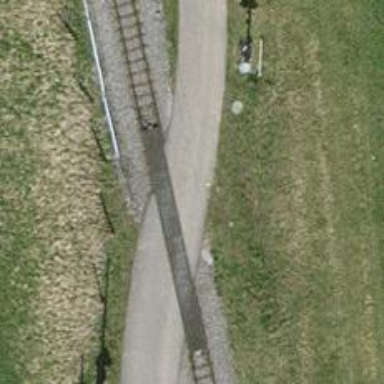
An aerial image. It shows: Full barrier level crossing along the railway.